Question: I need some help with header icons. I add icons near logo, and i want to make them with link, but they are not working.I can click on logo, but I can't click on them.
Here is the part of code:
'<a id="header_logo" href="{$base_dir}" title="{$shop_name|escape:'htmlall':'UTF-8'}"> <img class="logo" style="margin-bottom:10px;" src="https://www.irankiuparduotuve.lt/img/irankiu-parduotuve.png" alt="{$shop_name|escape:'htmlall':'UTF-8'}" /> </a> <a href="https://www.irankiuparduotuve.lt/info/kaip-pirkti/#4"> <img style="margin-bottom:10px; position: absolute; top: 13%; left: 23%;" src="https://www.irankiuparduotuve.lt/img/saugu.png" alt="Saugu pirkti!" /> </a> <a href="https://www.irankiuparduotuve.lt/info/kaip-pirkti/#7"> <img style="margin-bottom:10px; position: absolute; top: 13%; left: 31%;" src="https://www.irankiuparduotuve.lt/img/pristatymas.png" alt="Pristatymas visoje Lietuvoje!" /> </a>'
And this is how it looks like on website
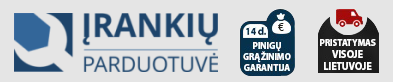
Answer: it's probably cause by poorly written CSS rules. Your logos are positioned using 'position:absolute;',which is causing all the trouble. The anchor element '<a>' is positioned statically, meanwhile the image inside is 'position:absolute;'. Therefore, the anchor element doesnt have any height or width and is unclickble.
What you can do is edit the CSS rules for anchor and image tags:
'''
<a href="https://www.irankiuparduotuve.lt/info/kaip-pirkti/#7" style="
z-index: 11; margin-bottom: 10px;
position: absolute; top: 13%;
left: 31%; display: inline-block;">
<img style="/* margin-bottom:10px; */ /* position: absolute; */
/* top: 13%; */ /* left: 31%; */
/* display: inline-block; */"
src="https://www.irankiuparduotuve.lt/img/pristatymas.png">
</a>
'''
Sorry for poor formatting. Basically you need to apply yout positionin rules to '<a>' element, not the ''
Sekmes!